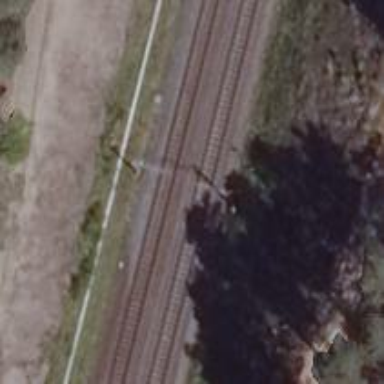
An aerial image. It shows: Railway milestone with catenary mast.